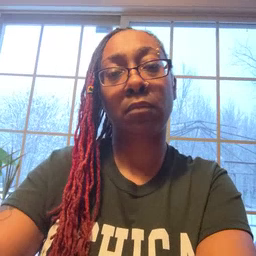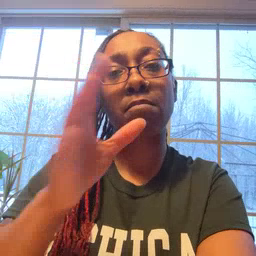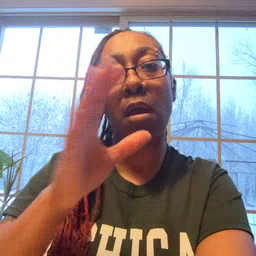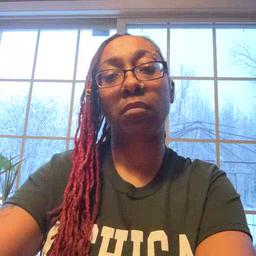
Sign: mom